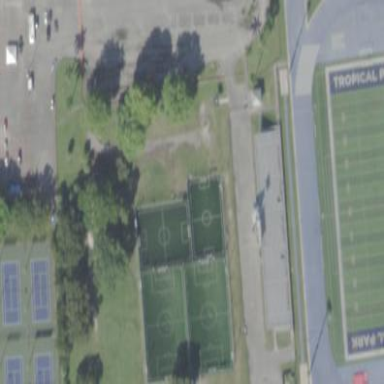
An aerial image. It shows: Soccer pitch designated for leisure and sports activities.